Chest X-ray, PA view. Patient: 54 years old, sex M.
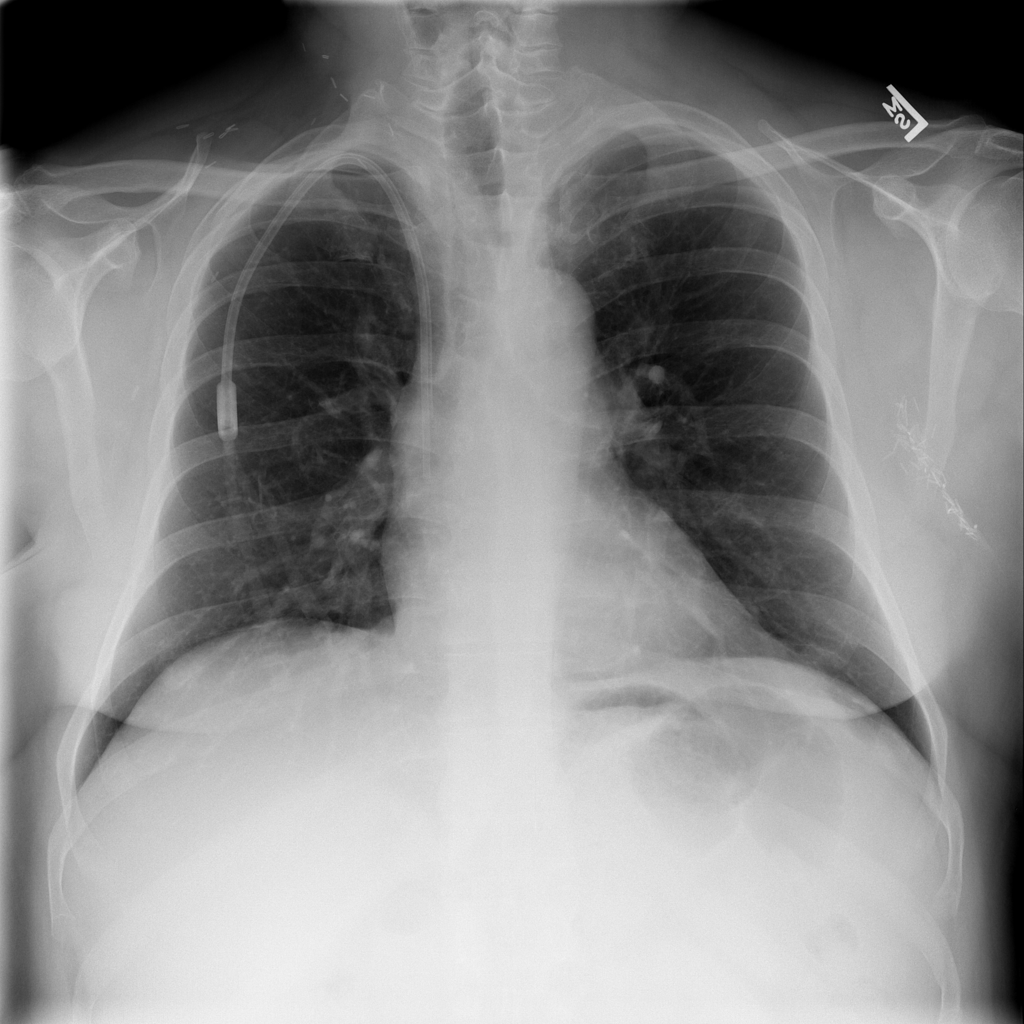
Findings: No Finding